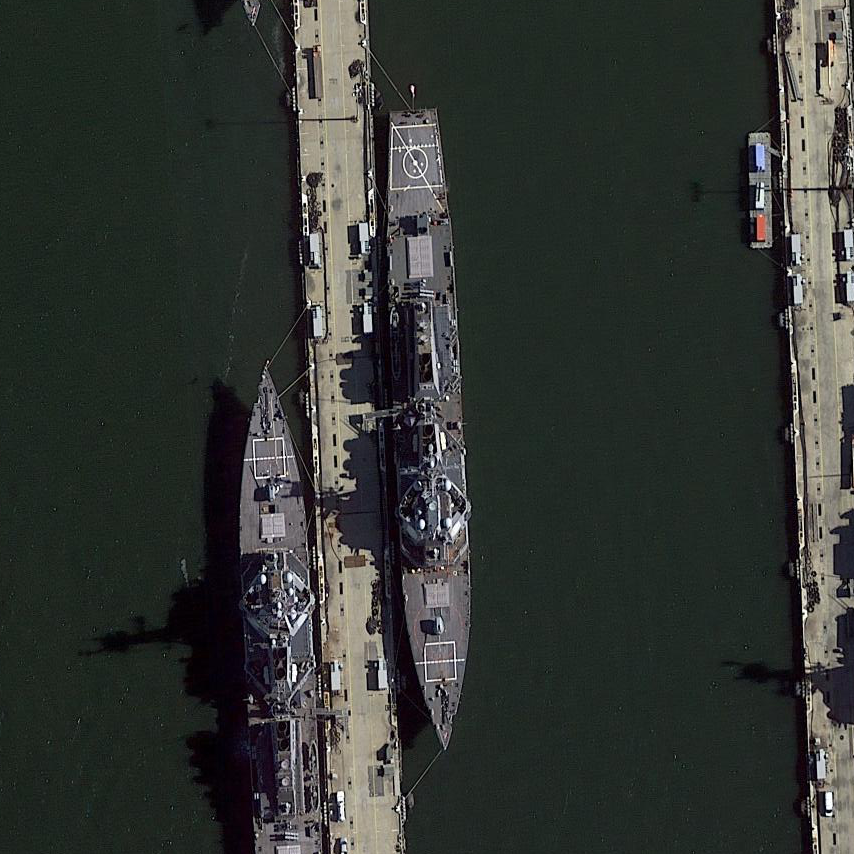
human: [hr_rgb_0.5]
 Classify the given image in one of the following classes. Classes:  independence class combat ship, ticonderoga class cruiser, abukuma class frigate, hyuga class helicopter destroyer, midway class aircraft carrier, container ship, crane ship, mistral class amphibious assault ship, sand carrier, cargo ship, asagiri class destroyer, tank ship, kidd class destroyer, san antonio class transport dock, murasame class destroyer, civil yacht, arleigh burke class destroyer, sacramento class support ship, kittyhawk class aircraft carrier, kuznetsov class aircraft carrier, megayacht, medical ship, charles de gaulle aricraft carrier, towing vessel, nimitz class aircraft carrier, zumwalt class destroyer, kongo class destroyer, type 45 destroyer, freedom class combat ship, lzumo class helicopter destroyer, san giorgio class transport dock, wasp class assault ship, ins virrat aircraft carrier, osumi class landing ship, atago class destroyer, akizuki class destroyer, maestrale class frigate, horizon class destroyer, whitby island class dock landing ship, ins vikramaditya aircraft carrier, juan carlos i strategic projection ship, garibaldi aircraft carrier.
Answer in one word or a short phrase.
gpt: Arleigh Burke class destroyer